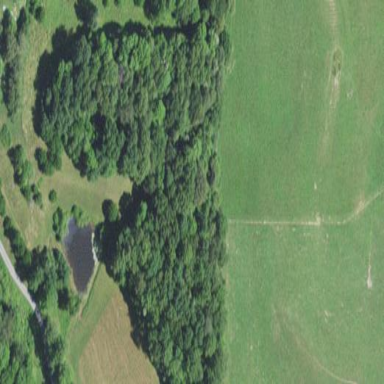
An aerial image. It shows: Serene woodland landscape.